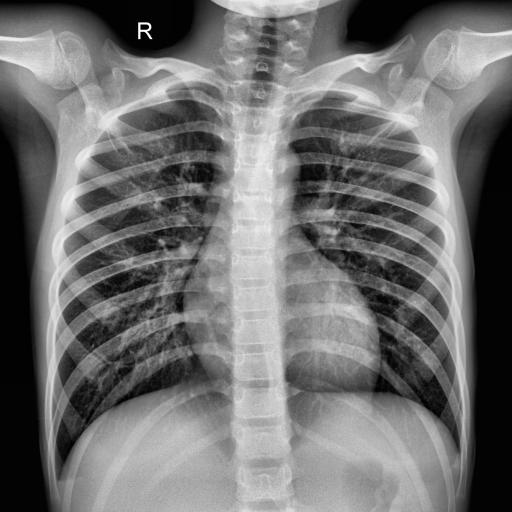
Finding: NORMAL